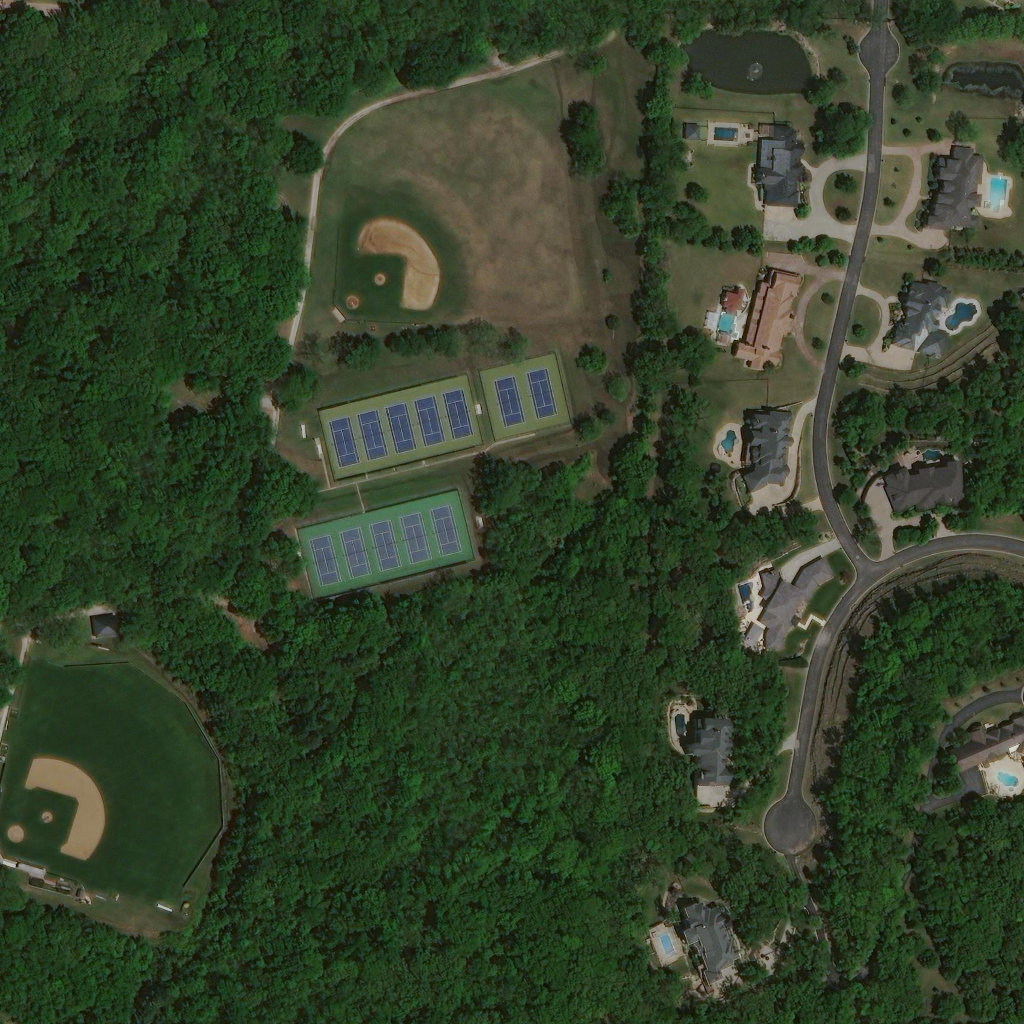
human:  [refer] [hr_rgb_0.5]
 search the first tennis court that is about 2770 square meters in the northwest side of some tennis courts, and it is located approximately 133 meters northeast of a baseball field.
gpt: <box>[[31, 36, 47, 47, 0]]</box>